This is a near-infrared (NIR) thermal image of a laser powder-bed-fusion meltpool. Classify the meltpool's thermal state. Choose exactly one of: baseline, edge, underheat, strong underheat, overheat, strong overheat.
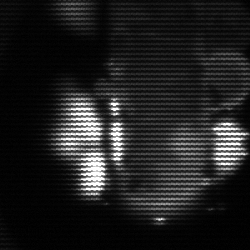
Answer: strong underheat